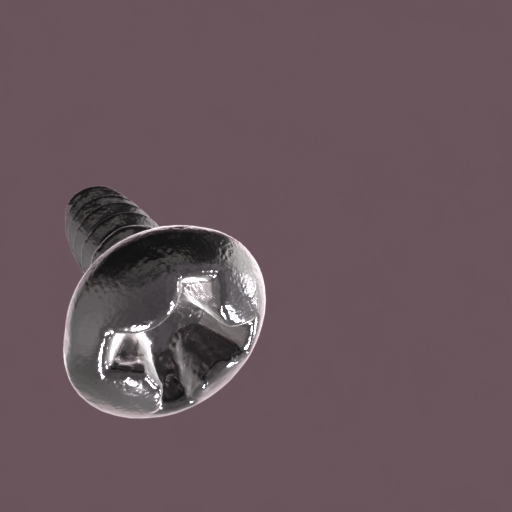
Label: screw